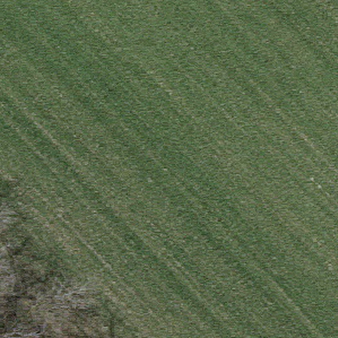
Label: other